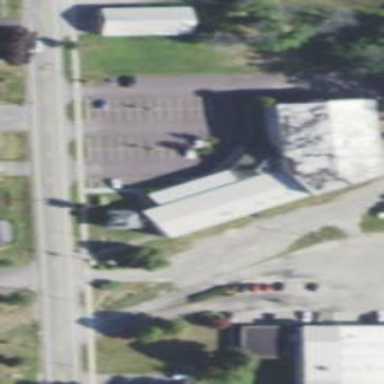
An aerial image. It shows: Building.